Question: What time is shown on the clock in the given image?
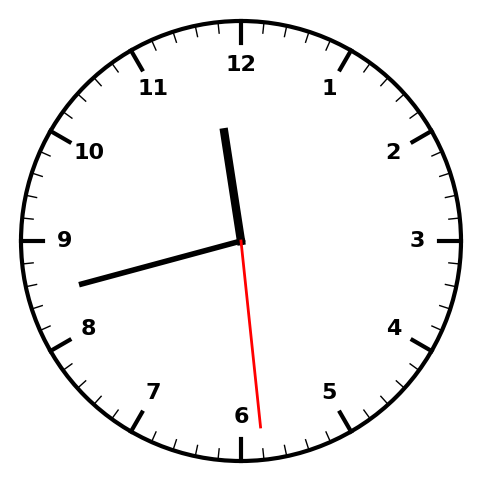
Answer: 11:42:29